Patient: sex M, age 71
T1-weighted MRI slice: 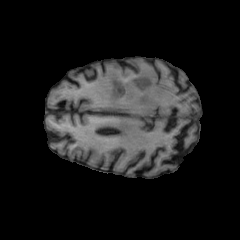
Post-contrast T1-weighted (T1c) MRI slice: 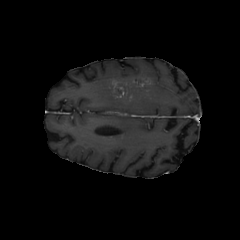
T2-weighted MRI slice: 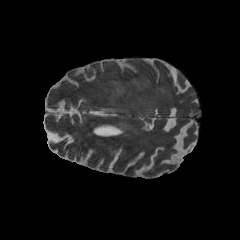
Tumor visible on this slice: yes
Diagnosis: Glioblastoma, IDH-wildtype
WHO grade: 4